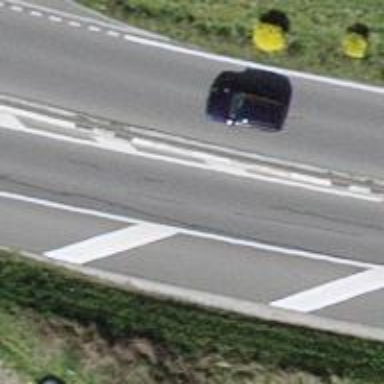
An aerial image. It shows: Primary road with asphalt surface.